Question: <URL>
I'm trying to add a background-color to '#maintext' but it isn't showing up. The body image seems to be over-riding the '#maintext', even though '#maintext' is more specific.
Here's how I'm trying to lay it out.

The logical order I'm going for is the nav within the header, and the main text before the images. It's a fixed width site as well.
# jsFiddle
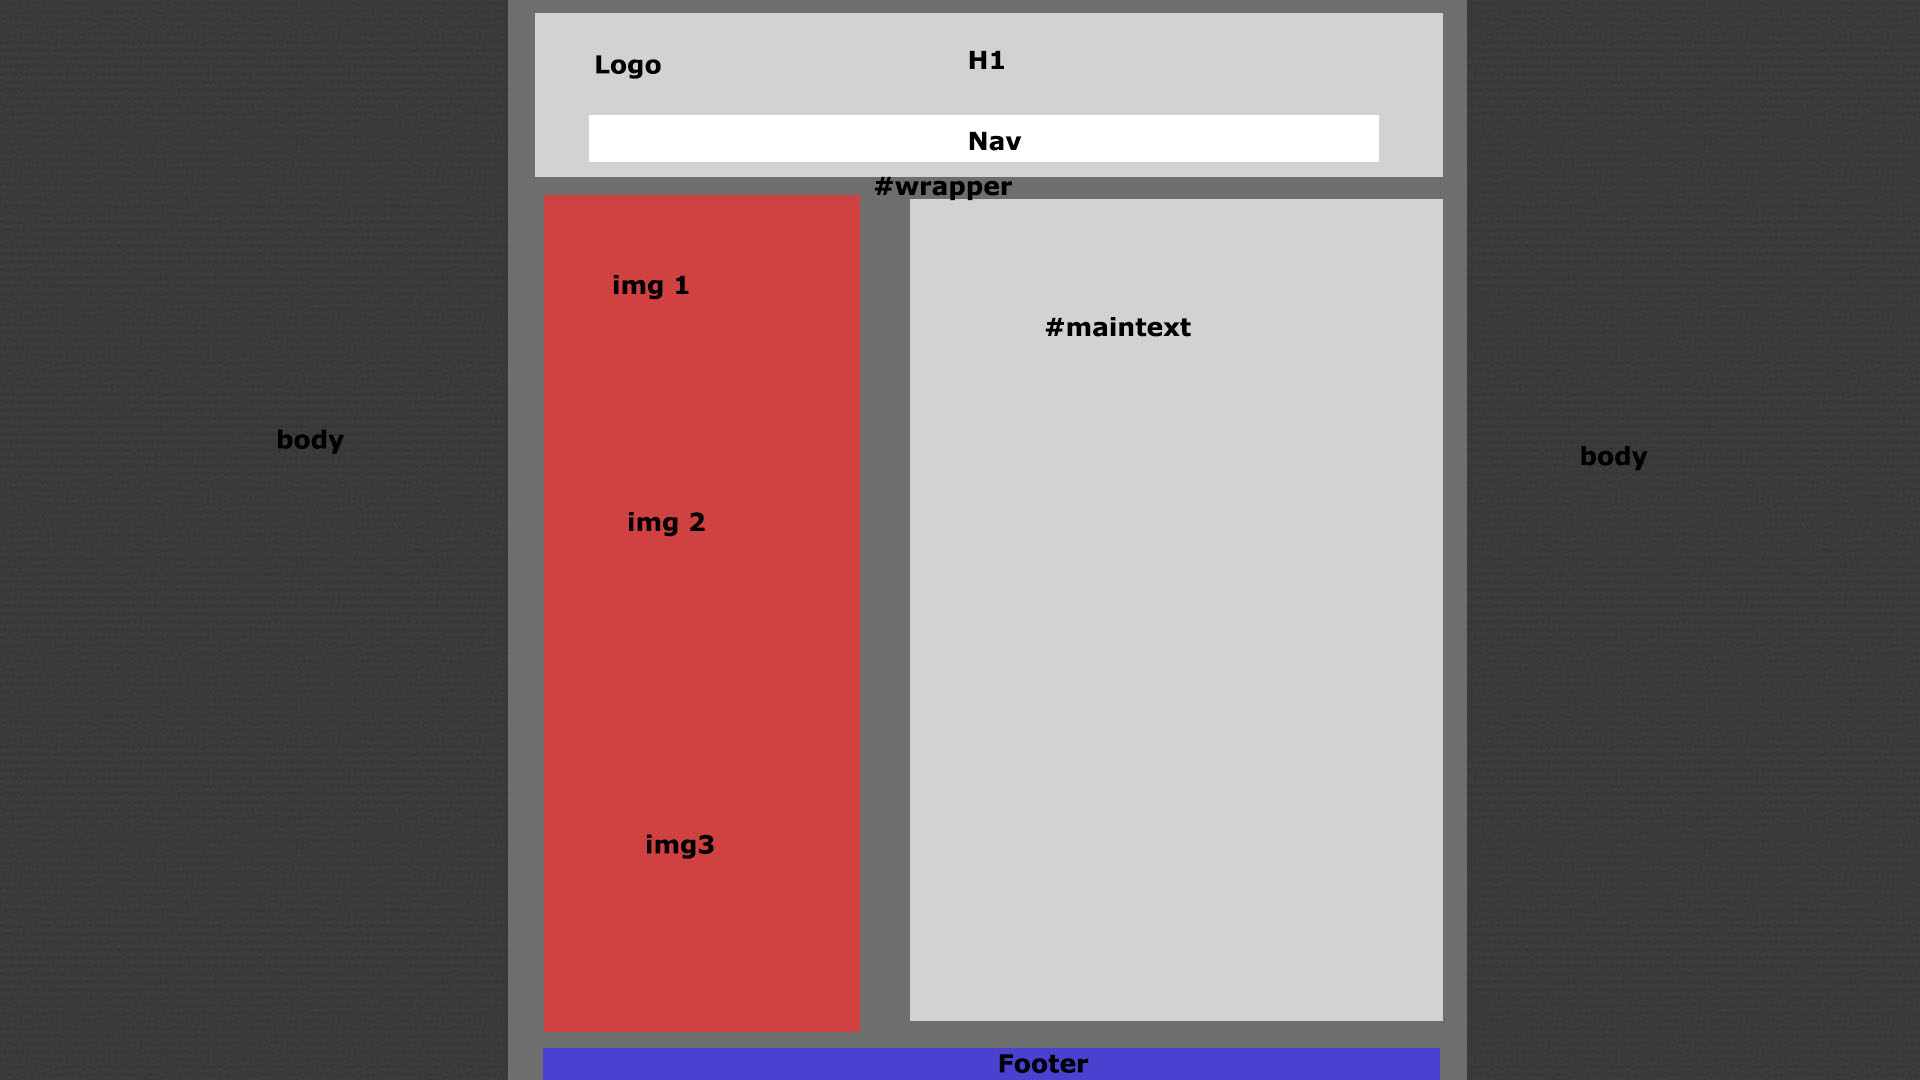
Answer: Didn't you use the same color code '#6E6E6E' for '#maintext' and '#wrapper'?
Works fine for me if I change the color for '#maintext'. Hope that helps? Otherwise please come back to me :)